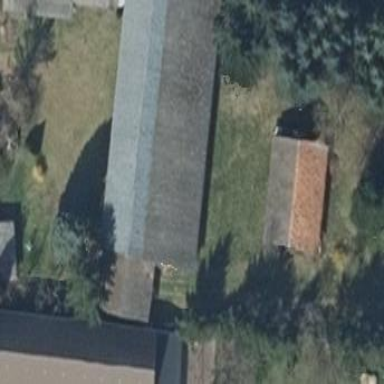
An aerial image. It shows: Gabled grey farm auxiliary building with roof oriented along its structure.